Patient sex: M
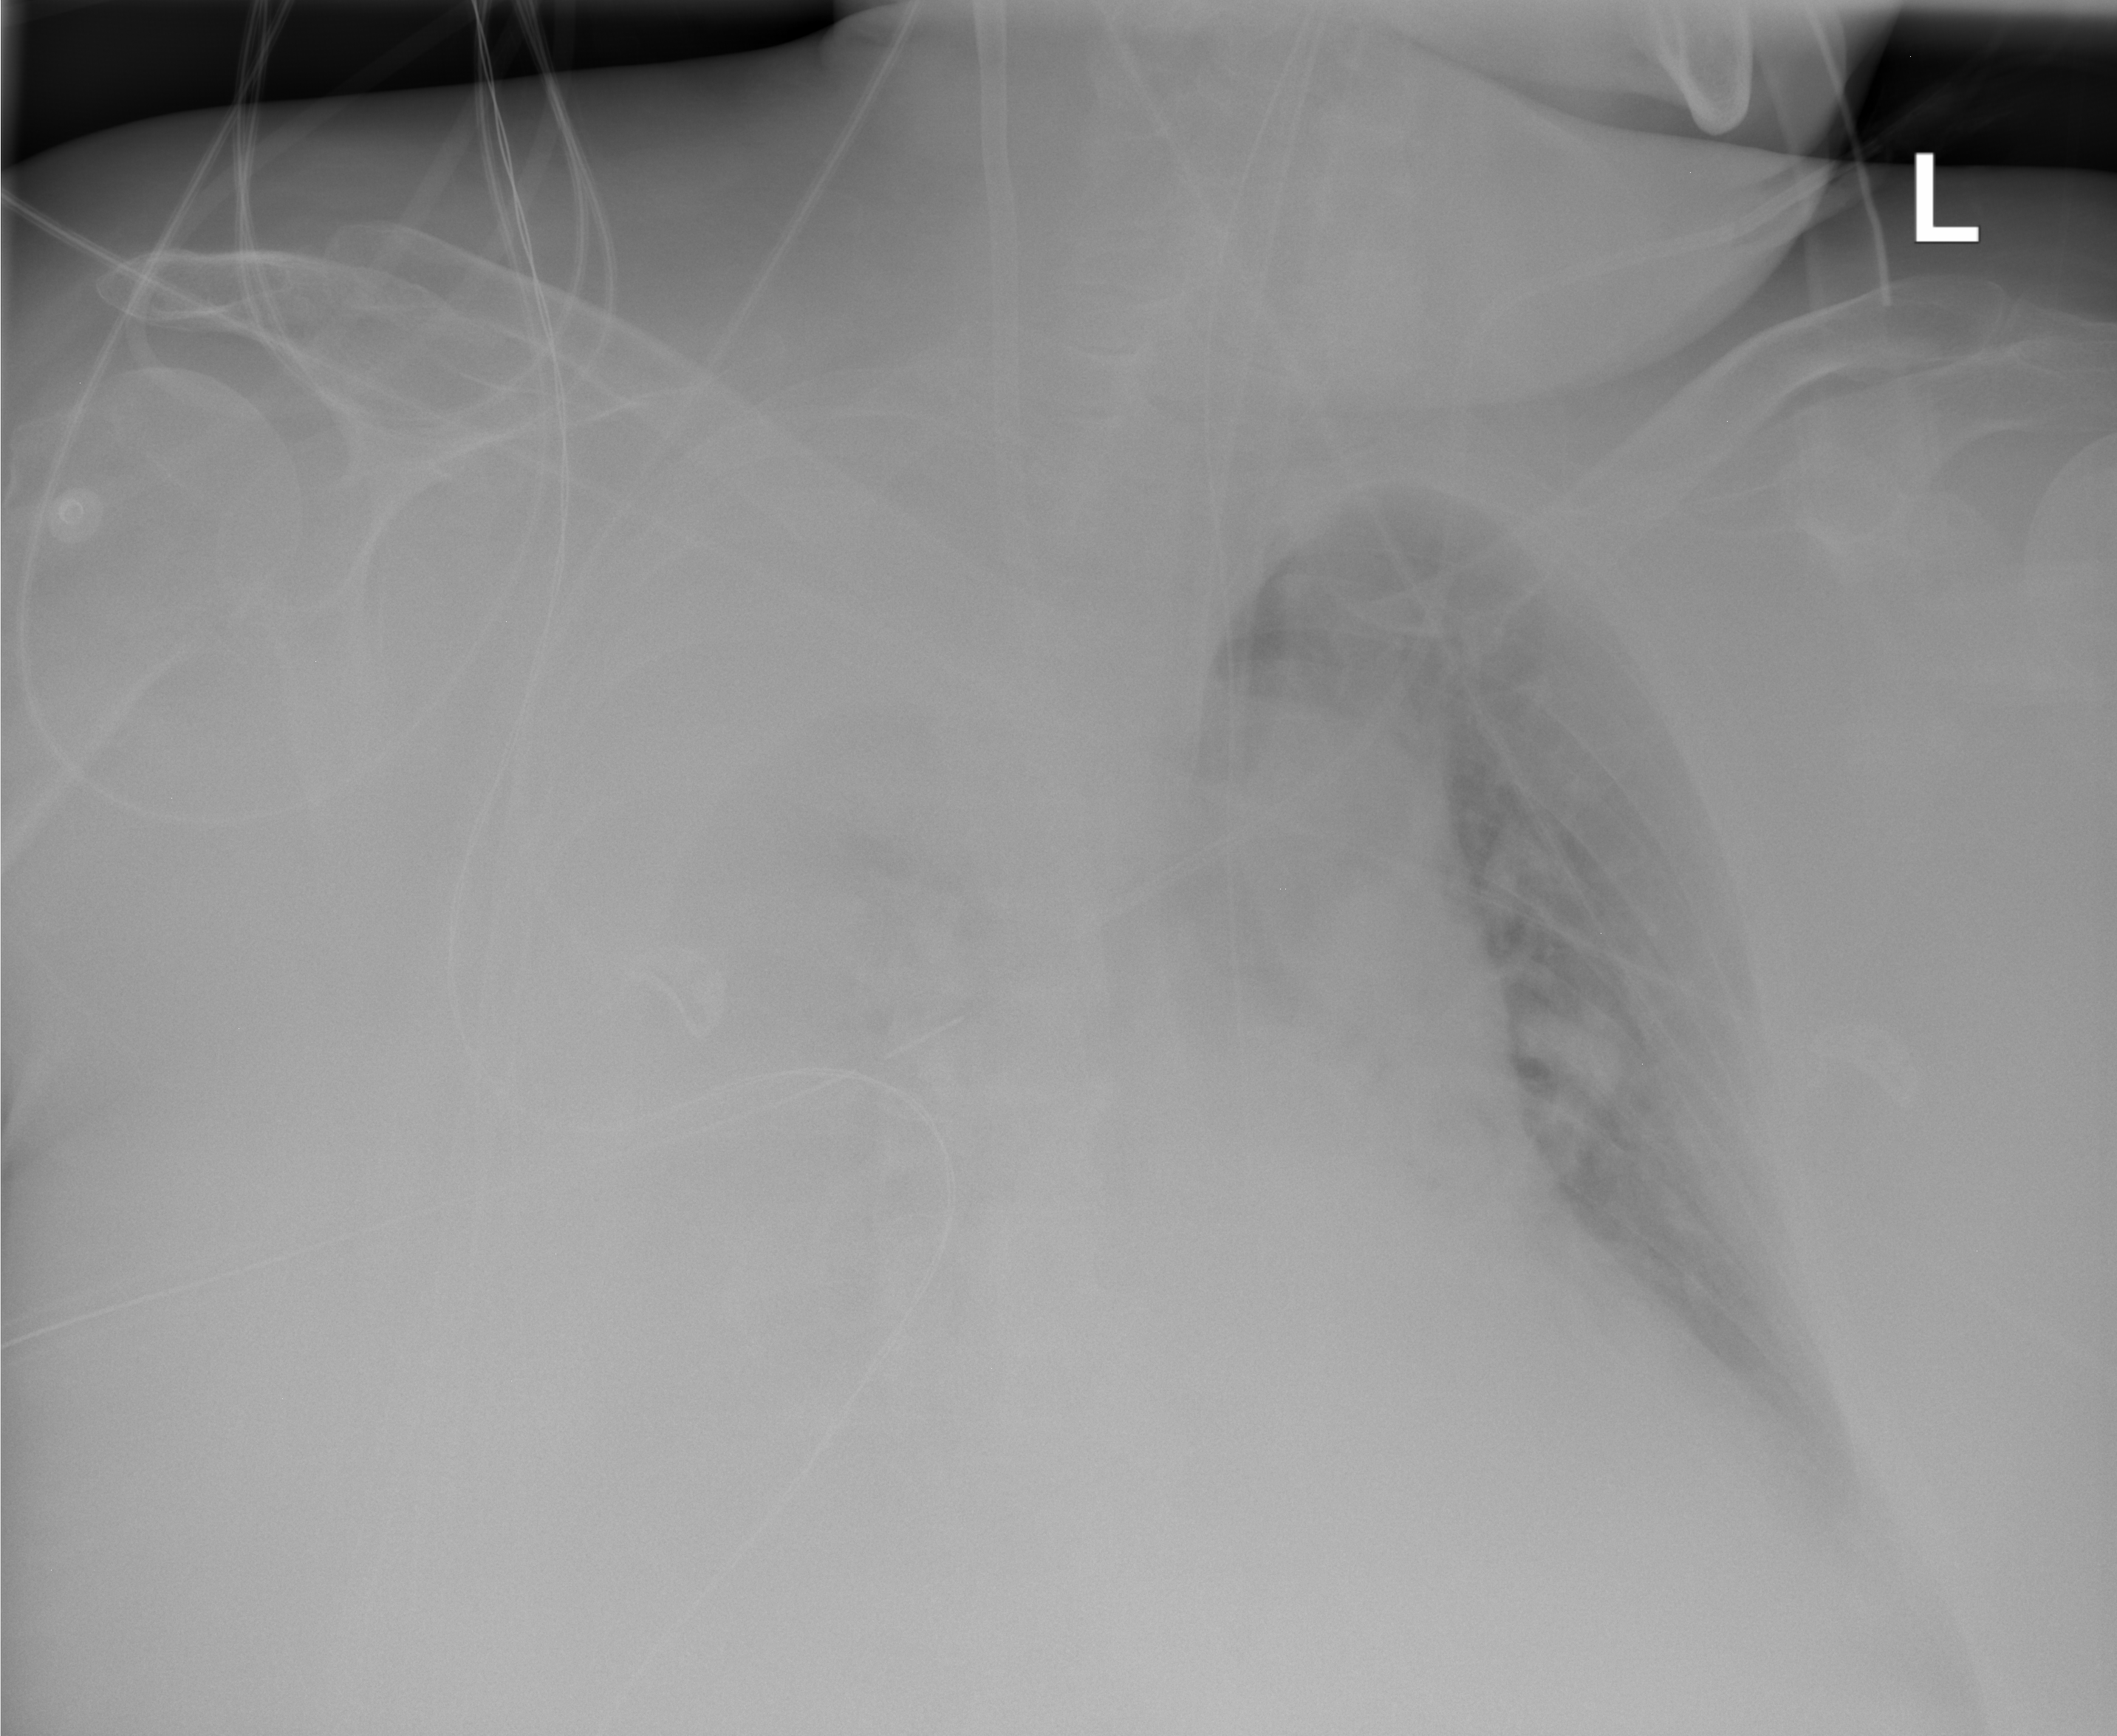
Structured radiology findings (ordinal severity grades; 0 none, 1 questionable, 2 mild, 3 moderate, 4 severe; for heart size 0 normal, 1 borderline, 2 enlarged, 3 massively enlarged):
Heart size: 2
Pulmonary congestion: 2
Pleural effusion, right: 4
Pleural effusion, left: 2
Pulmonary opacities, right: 0
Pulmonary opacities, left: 0
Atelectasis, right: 3
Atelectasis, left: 2